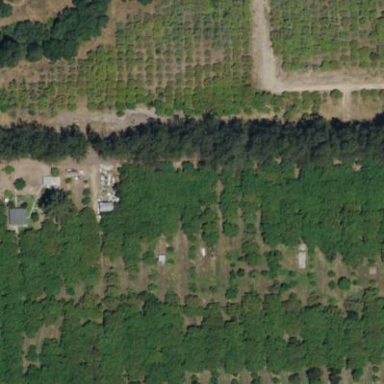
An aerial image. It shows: Orchard.